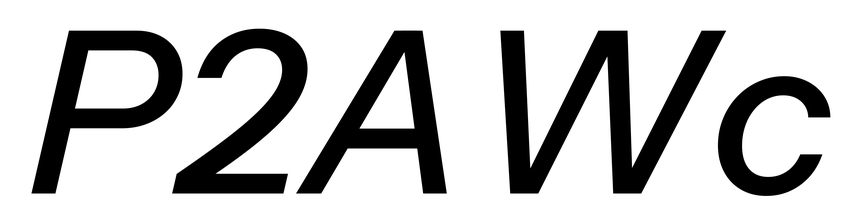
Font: InstrumentSans-Italic_Medium_Italic